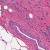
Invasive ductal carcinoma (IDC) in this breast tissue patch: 0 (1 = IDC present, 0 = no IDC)